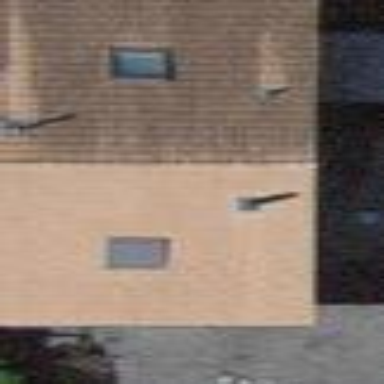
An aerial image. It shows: Gabled roof on residential building.